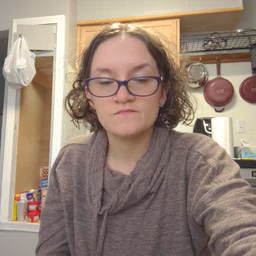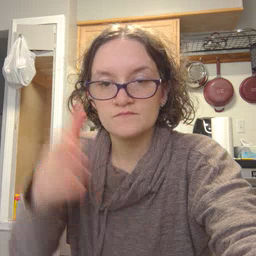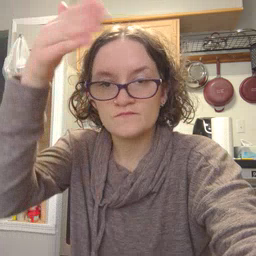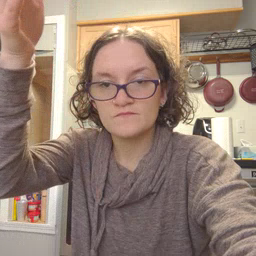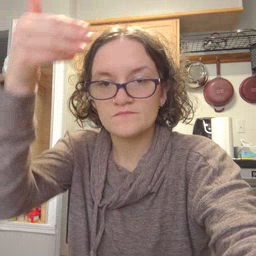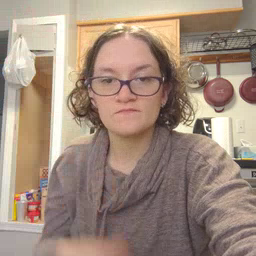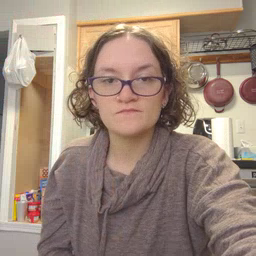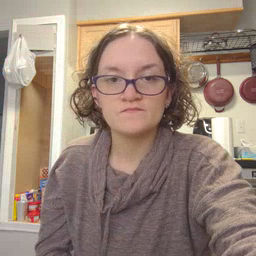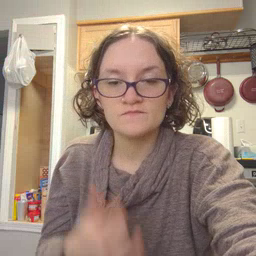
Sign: flag